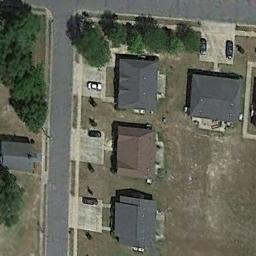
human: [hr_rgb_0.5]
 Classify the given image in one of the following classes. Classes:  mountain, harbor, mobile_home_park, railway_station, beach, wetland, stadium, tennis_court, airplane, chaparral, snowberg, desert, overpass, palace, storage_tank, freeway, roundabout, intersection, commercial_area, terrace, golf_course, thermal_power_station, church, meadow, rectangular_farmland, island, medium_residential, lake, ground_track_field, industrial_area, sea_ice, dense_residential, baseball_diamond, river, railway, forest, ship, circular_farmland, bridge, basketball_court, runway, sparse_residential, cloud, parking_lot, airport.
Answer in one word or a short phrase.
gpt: medium_residential